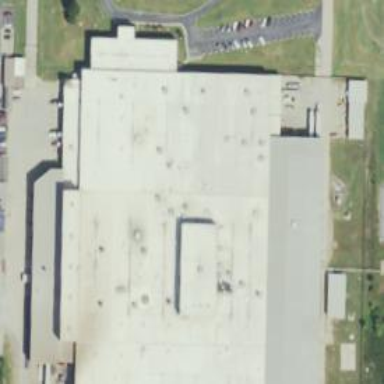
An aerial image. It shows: Factory building.